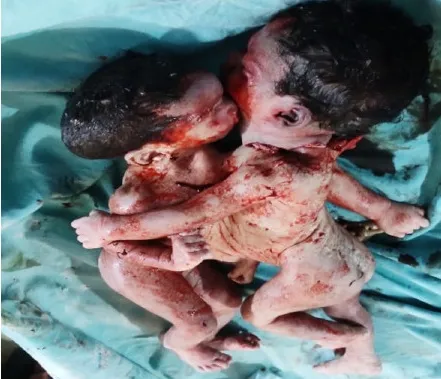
Conjoined twin - Thoracophagus type.
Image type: medical_photograph (other_medical_photograph)